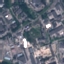
Land use / land cover class: Industrial